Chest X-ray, PA view. Patient: 61 years old, sex F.
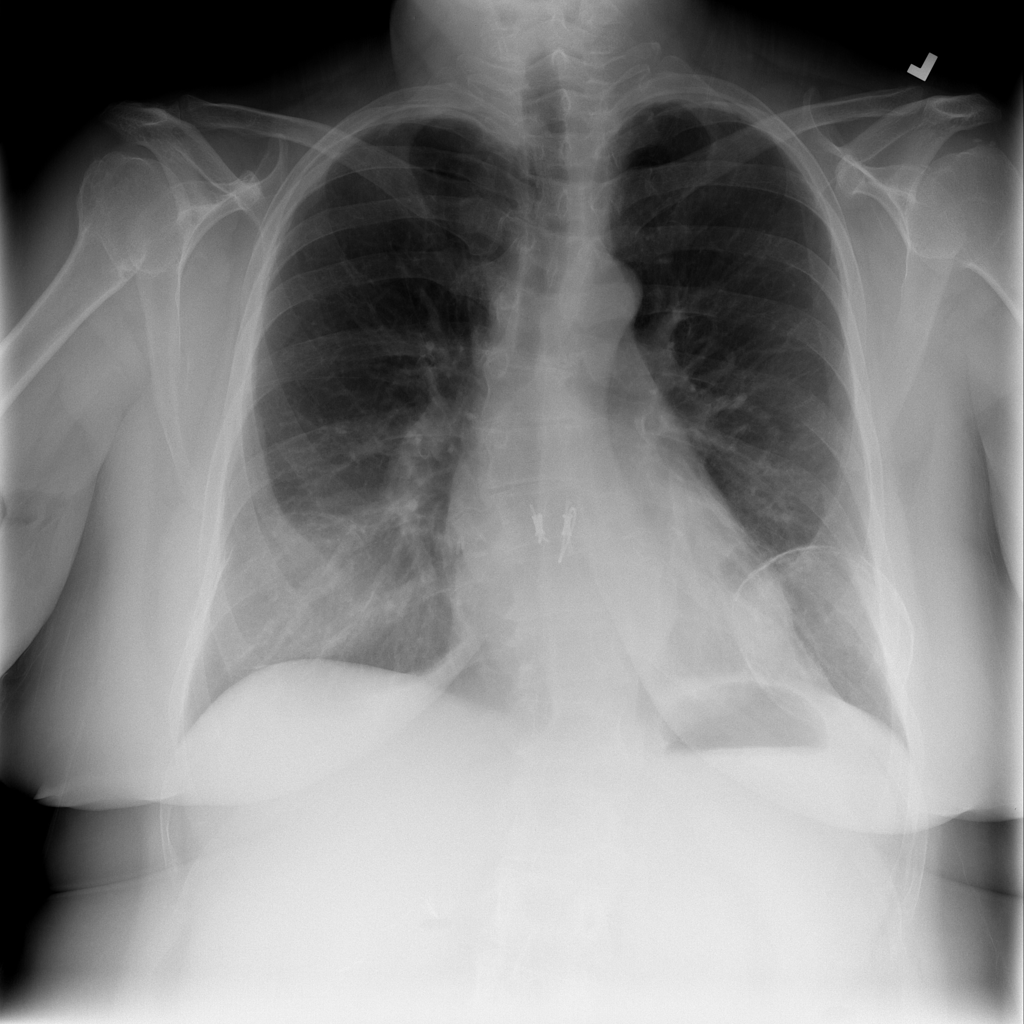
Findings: No Finding